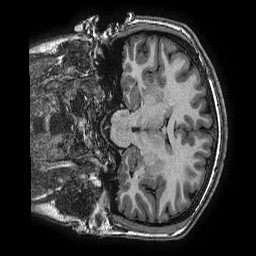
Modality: T1w
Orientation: coronal
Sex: female
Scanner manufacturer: ge
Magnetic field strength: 3 T
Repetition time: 0.0077 s
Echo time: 0.003436 s